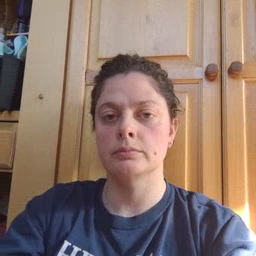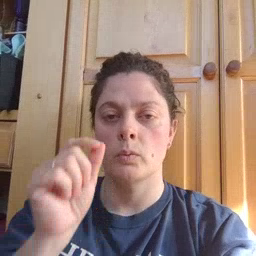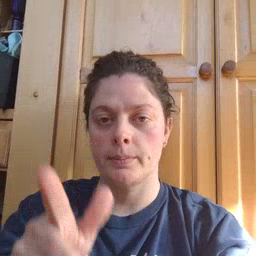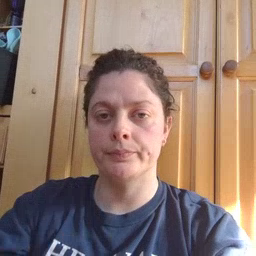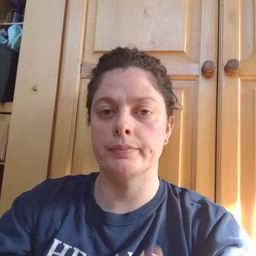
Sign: awake